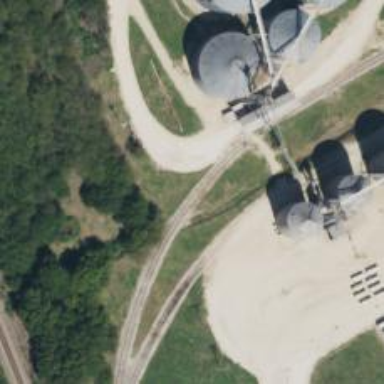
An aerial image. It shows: Rail spur service.